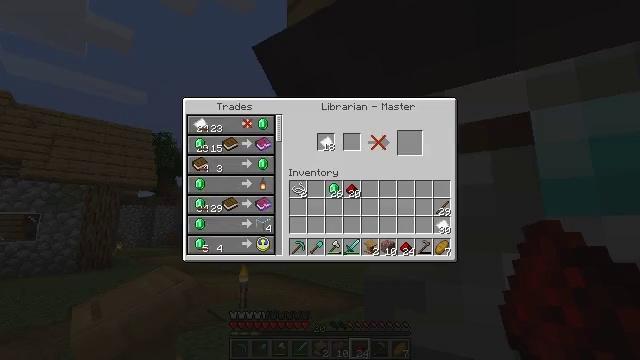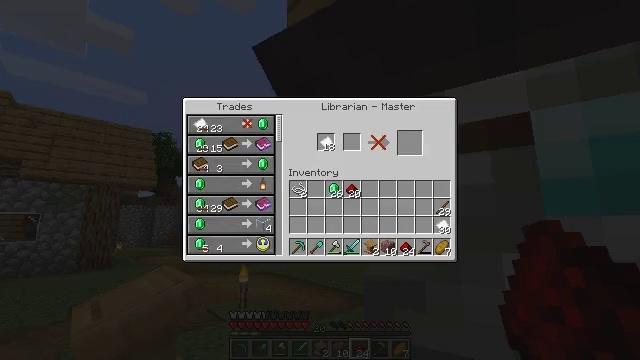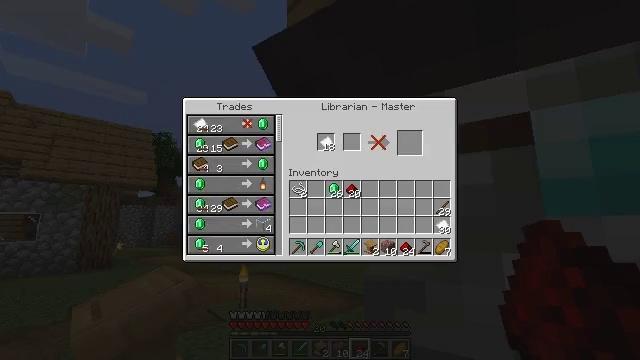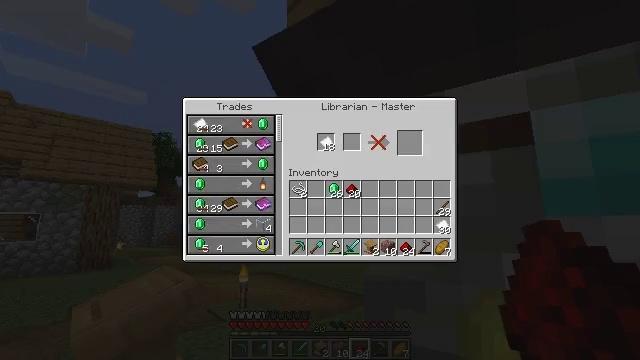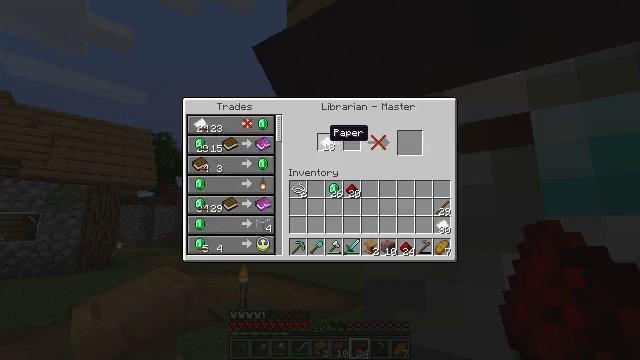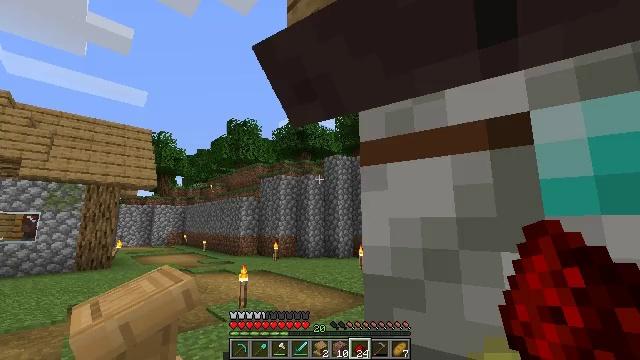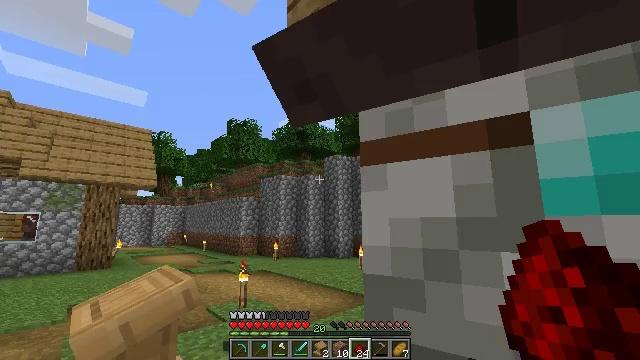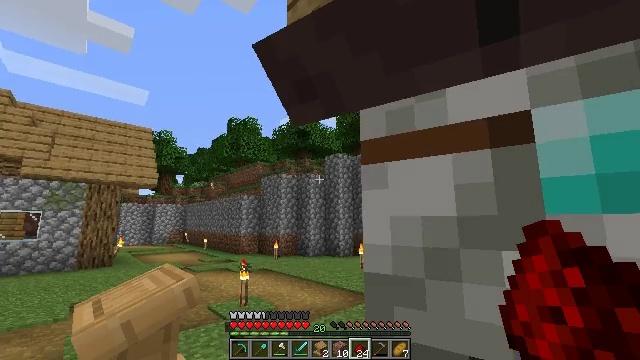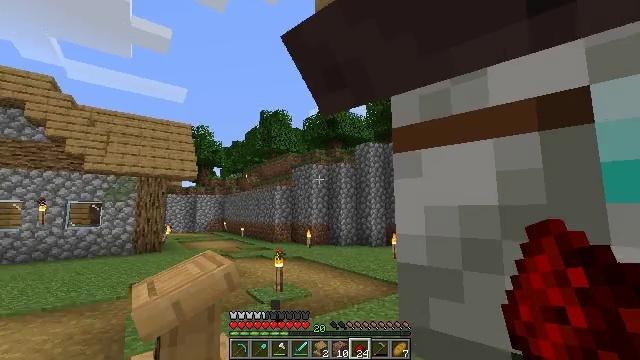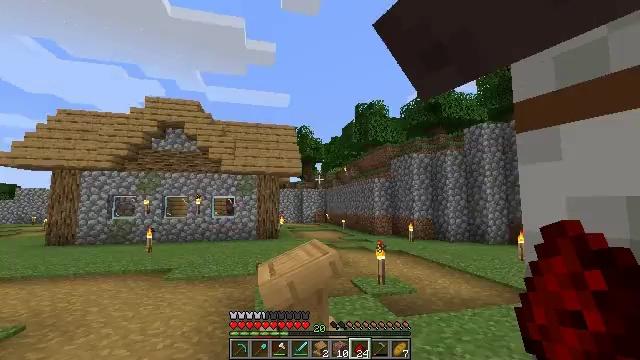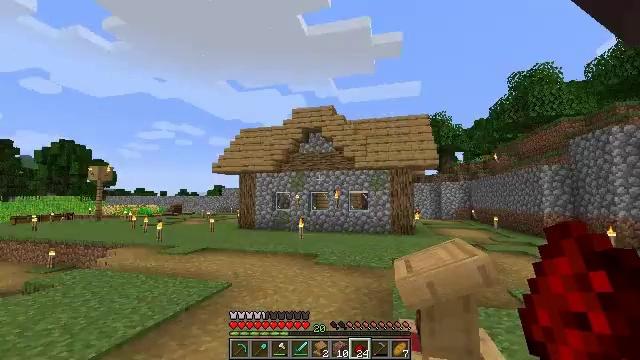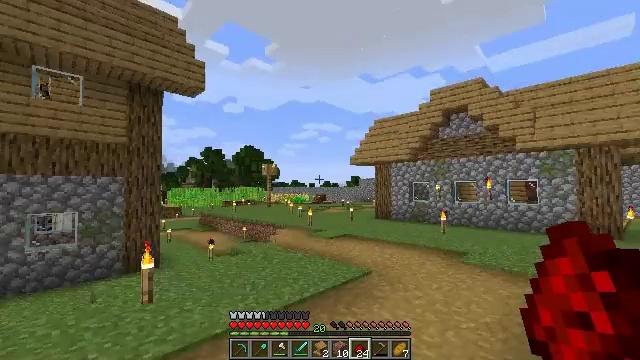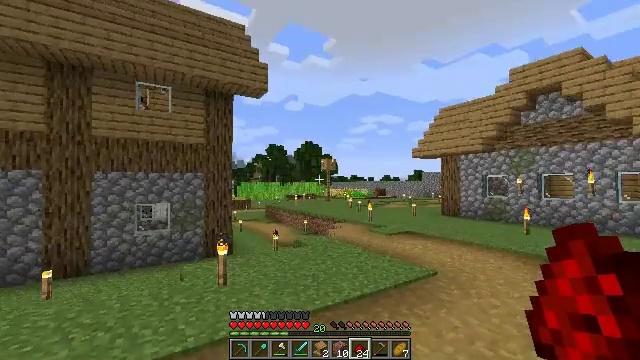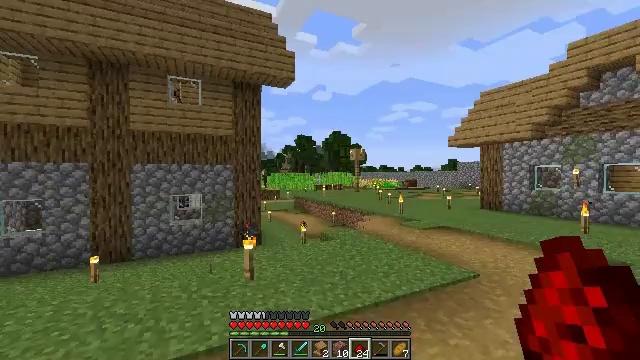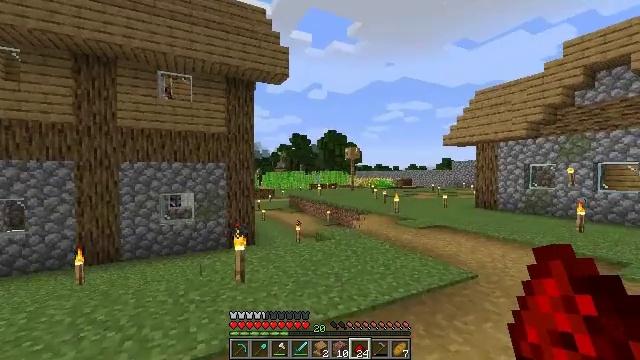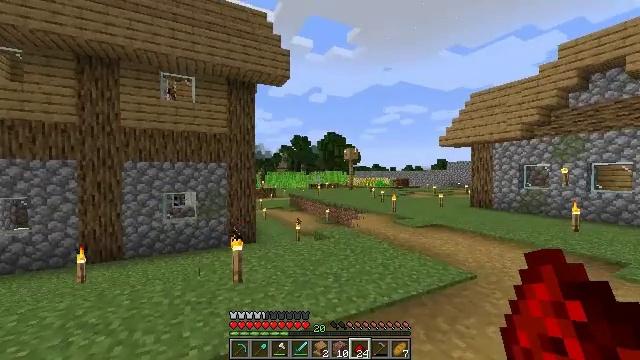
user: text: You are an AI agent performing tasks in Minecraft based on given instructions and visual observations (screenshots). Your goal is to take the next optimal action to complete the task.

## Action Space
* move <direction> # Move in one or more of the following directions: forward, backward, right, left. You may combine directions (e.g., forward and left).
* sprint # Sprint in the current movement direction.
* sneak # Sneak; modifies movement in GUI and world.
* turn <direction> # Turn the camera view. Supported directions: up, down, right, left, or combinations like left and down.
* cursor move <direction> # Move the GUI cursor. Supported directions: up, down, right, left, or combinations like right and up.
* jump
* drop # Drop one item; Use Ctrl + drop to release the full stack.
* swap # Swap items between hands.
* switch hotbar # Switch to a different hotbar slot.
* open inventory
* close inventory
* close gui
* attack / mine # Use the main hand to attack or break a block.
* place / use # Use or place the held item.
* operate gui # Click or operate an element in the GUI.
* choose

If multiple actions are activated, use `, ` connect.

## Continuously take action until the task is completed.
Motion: motion action
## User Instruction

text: Use a crafting table to produce lapis lazuli.
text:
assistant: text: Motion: sneak, open gui
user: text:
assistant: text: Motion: sneak
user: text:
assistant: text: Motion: sneak
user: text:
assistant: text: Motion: sneak, cursor move right and down
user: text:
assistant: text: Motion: no_op
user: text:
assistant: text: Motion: close gui
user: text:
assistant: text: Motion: no_op
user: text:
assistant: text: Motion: turn left and down
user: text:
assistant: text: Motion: turn left and down
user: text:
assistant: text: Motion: turn left and down
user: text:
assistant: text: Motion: move forward, turn left and down
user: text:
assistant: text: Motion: move forward, turn left and down
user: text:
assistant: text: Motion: move forward, turn left and down
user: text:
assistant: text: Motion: move forward, sprint, turn right
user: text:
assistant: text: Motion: move forward, sprint
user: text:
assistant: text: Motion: move forward, sprint
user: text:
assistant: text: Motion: move forward, sprint
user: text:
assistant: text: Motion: move forward, sprint
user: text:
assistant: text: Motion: move forward, sprint, turn down
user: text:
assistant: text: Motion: move forward, sprint, turn down
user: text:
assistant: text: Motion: move forward, sprint, turn right and down
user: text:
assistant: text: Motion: move forward, sprint
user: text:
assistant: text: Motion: move forward, sprint
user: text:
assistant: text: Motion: move forward, sprint
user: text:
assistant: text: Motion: move forward, sprint
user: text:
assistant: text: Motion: move forward, sprint
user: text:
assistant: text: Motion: move forward, sprint
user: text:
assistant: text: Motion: move forward, sprint
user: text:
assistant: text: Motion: move forward, sprint
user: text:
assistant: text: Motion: move forward, sprint